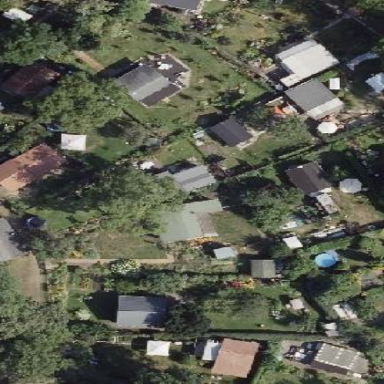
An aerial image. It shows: Plot within allotments.